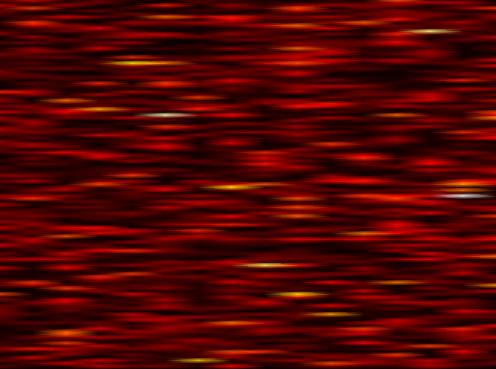
Label: WOLA